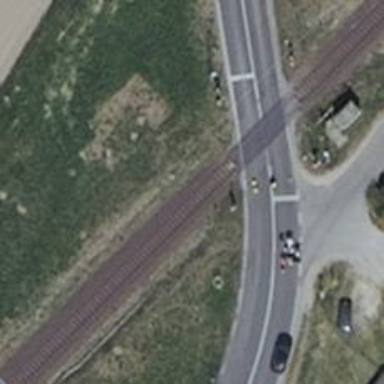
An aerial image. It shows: Railway signal.